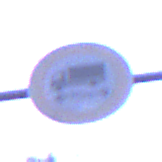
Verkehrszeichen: TatsaechlicheLaenge
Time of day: Night
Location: Outdoor (Suburban)
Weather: PartlyCloudy
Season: NotSpecified
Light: Artificial